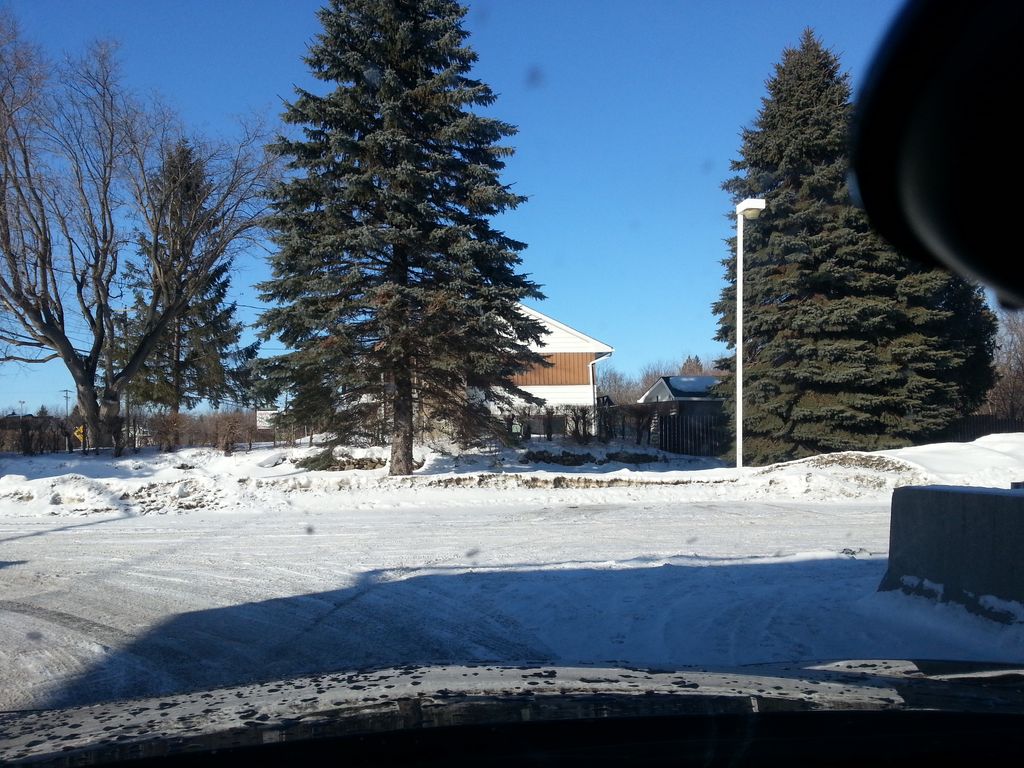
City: ottawa-gatineau